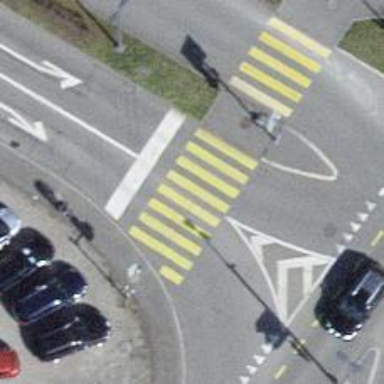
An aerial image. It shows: Road crossing with traffic signals.